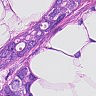
Metastatic tissue present: yes